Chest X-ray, PA view. Patient: 24 years old, sex F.
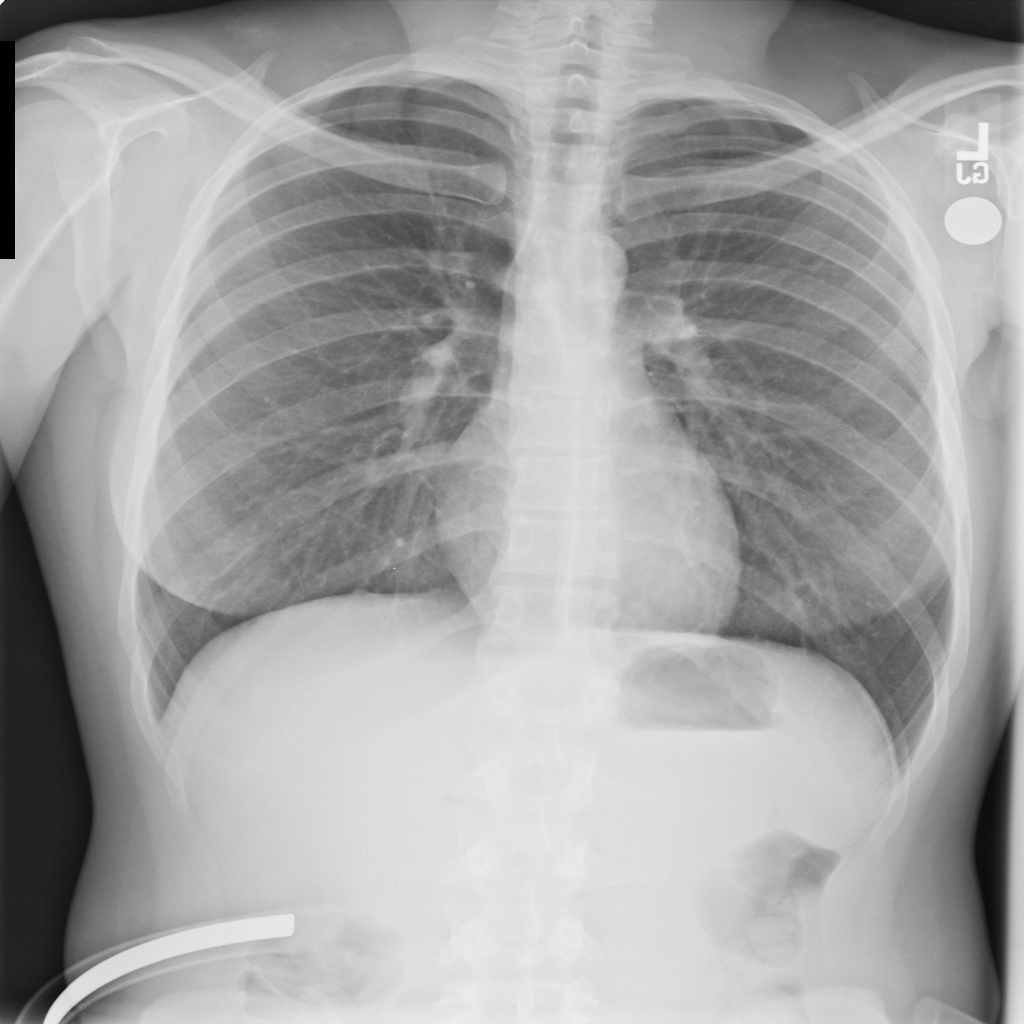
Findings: No Finding